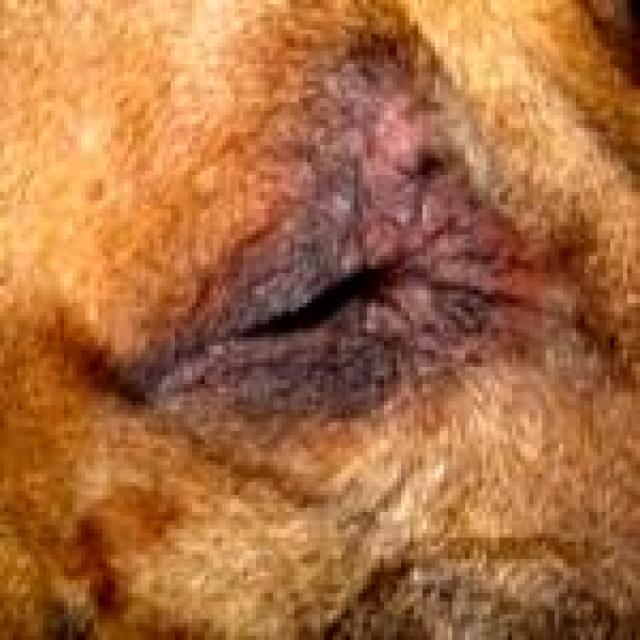
Canine fungal skin infection — characterized by alopecia, scaling, crusting, and circular lesions. Common agents include Malassezia and Candida species.